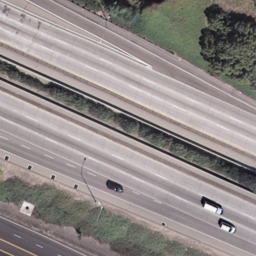
Label: freeway